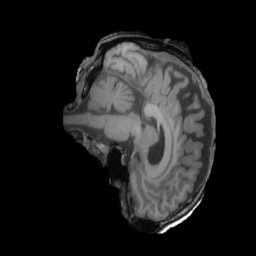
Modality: T1w
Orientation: sagittal
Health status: ill
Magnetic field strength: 3 T